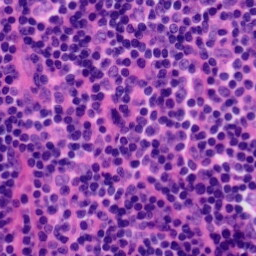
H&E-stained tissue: Tonsil